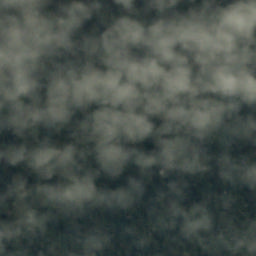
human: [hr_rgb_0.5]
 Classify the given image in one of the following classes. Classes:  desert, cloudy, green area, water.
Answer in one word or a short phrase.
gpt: cloudy